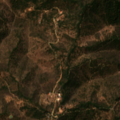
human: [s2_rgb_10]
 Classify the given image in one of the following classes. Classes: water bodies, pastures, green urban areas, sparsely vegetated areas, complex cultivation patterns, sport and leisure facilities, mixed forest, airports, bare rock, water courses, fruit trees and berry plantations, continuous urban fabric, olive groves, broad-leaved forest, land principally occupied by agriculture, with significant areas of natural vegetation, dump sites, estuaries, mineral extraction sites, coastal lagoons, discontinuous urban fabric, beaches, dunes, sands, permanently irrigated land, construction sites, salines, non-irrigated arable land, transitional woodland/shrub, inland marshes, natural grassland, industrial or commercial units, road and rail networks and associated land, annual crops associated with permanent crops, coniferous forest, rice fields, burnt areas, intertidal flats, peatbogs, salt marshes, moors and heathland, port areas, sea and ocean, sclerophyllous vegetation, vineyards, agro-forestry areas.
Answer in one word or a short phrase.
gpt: broad-leaved forest